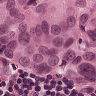
Metastatic tissue present: yes